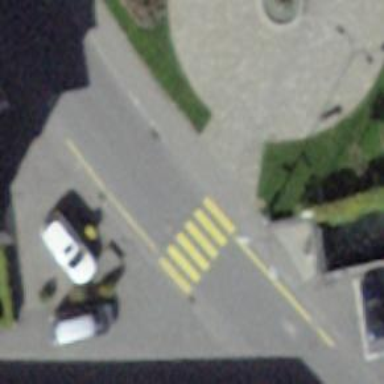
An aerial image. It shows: Uncontrolled road crossing.